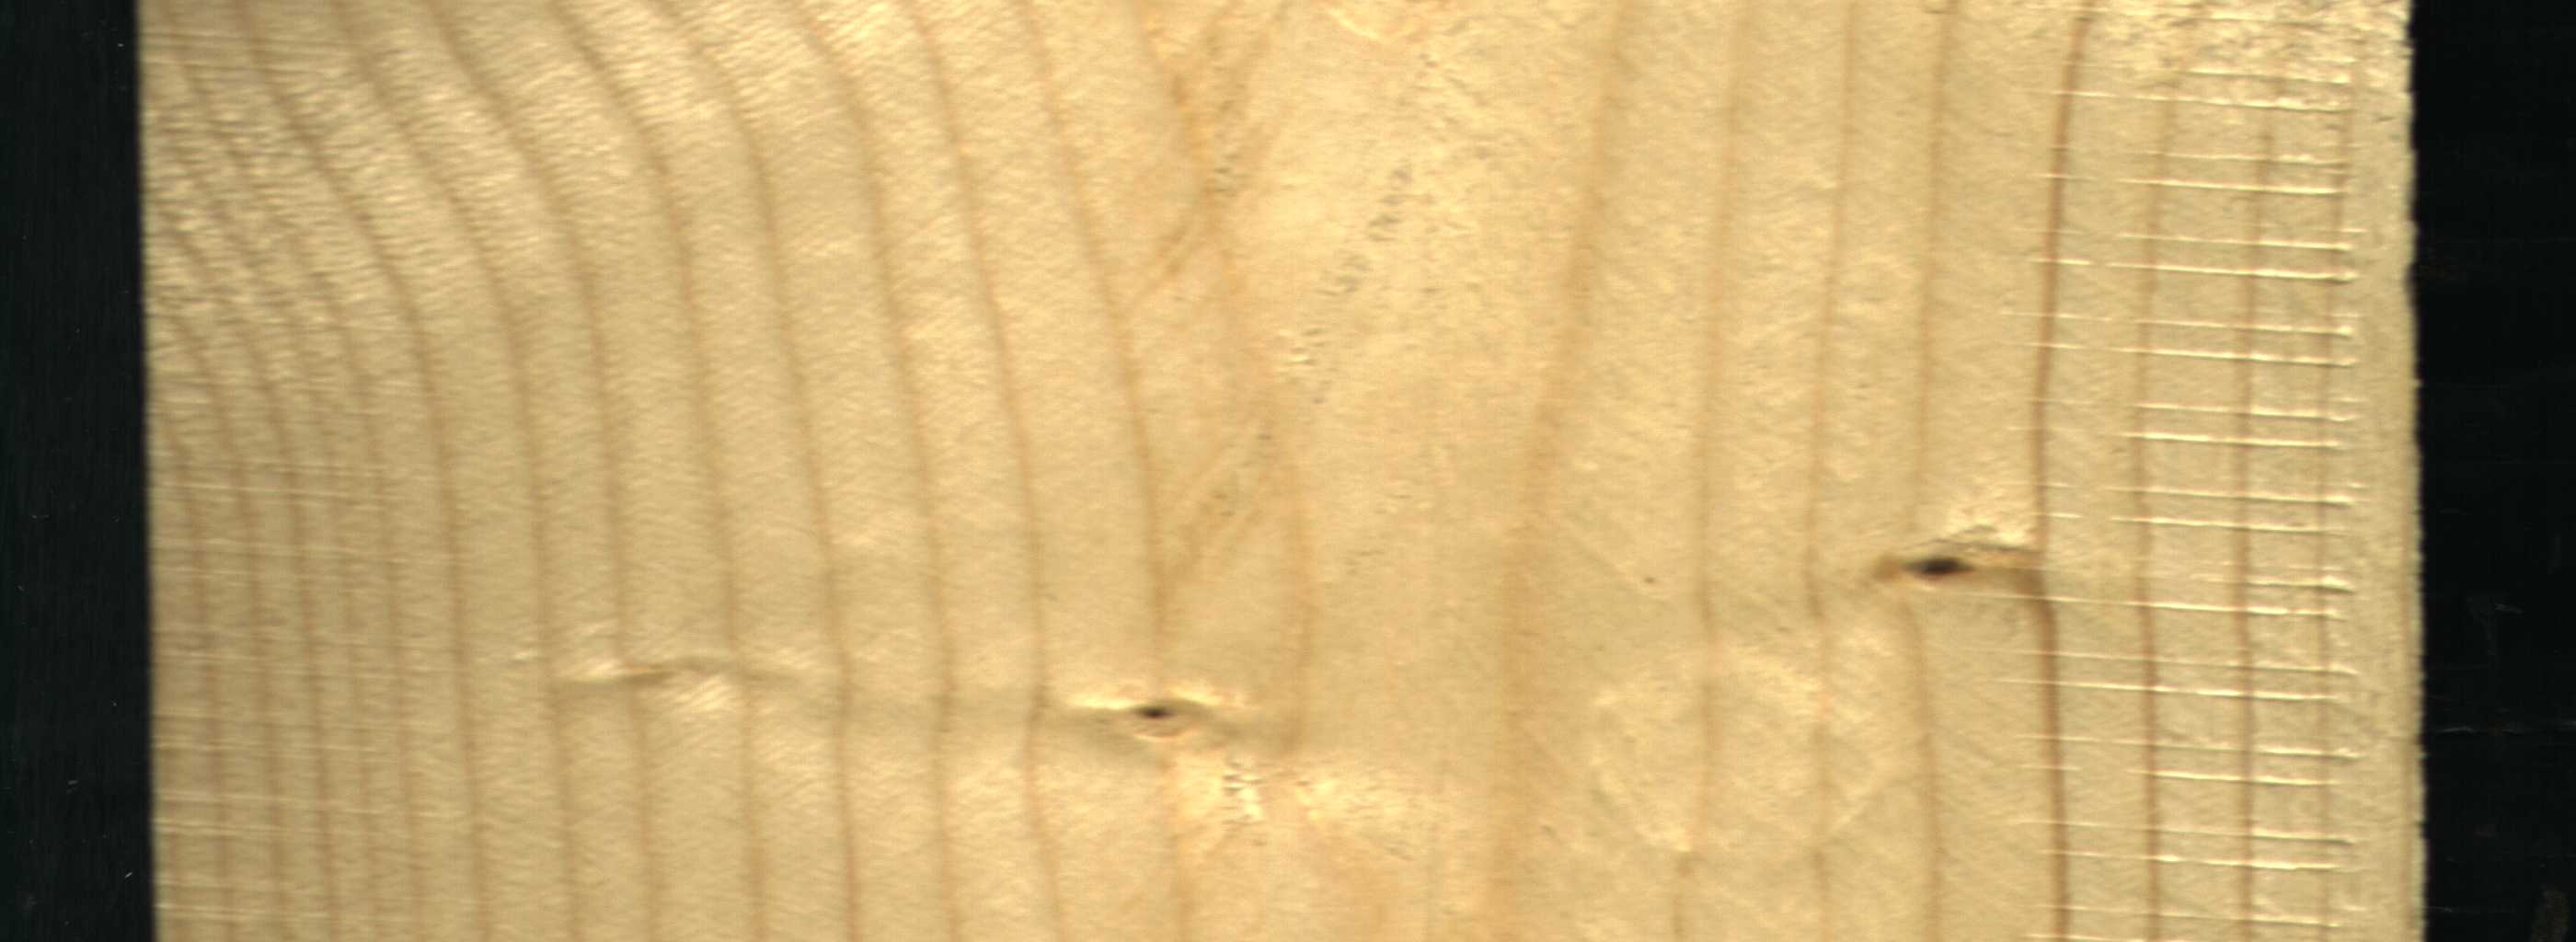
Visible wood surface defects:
Dead_Knot
Live_Knot